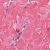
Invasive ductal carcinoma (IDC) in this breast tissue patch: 0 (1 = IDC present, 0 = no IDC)